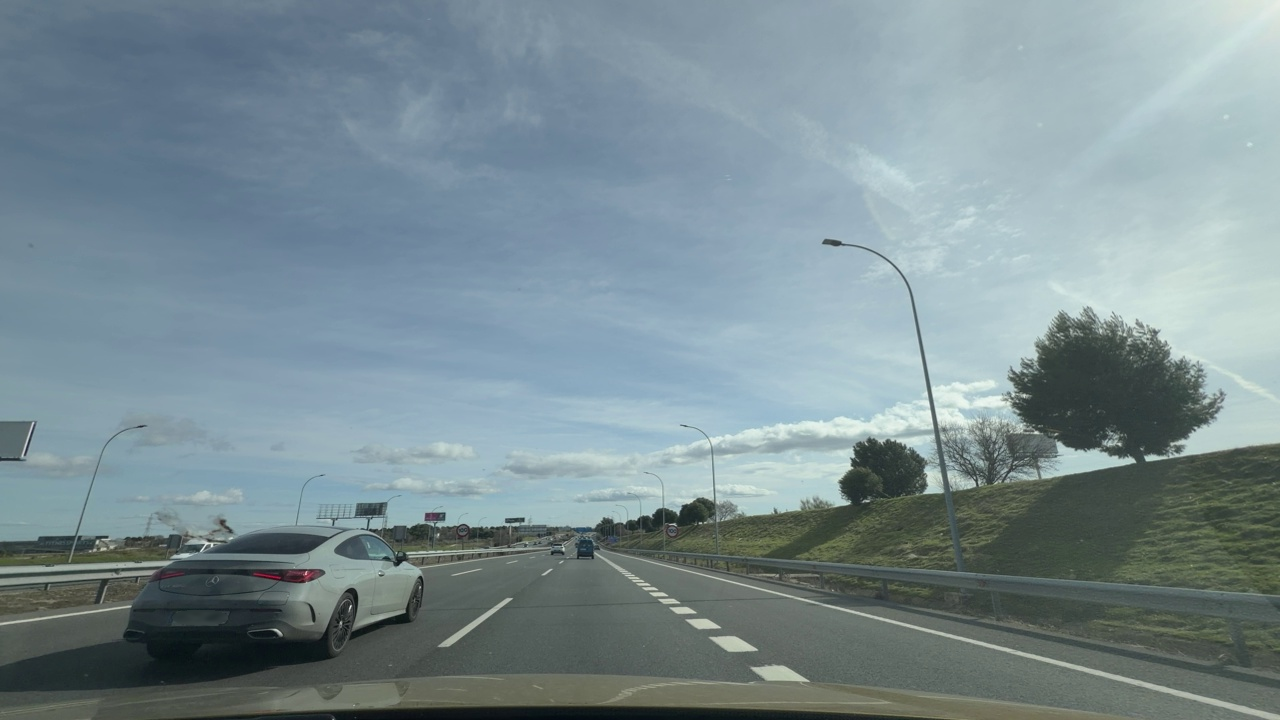
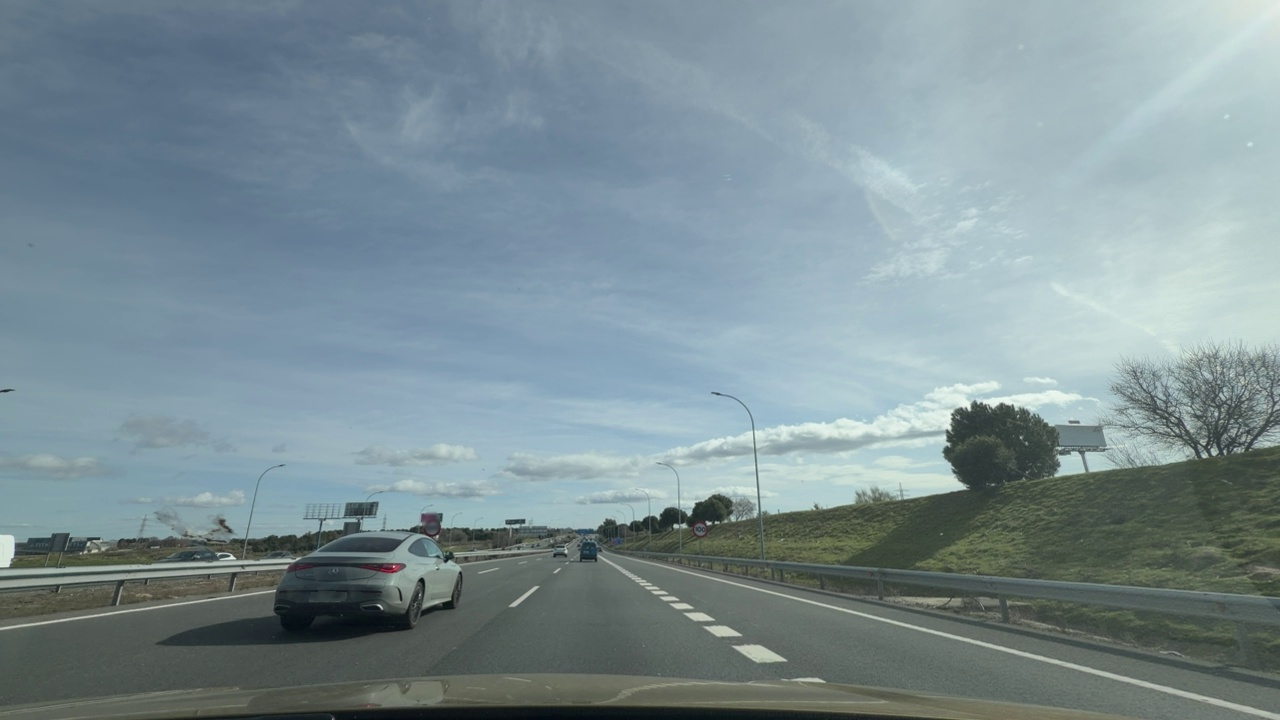
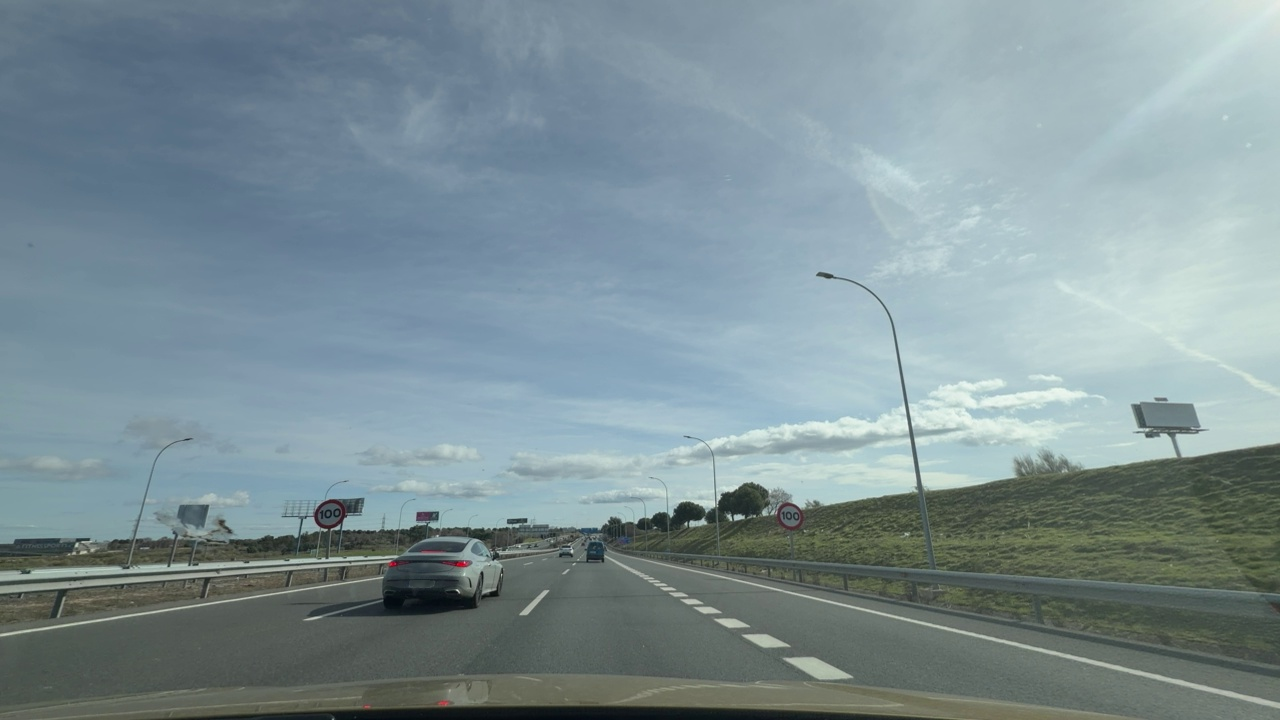
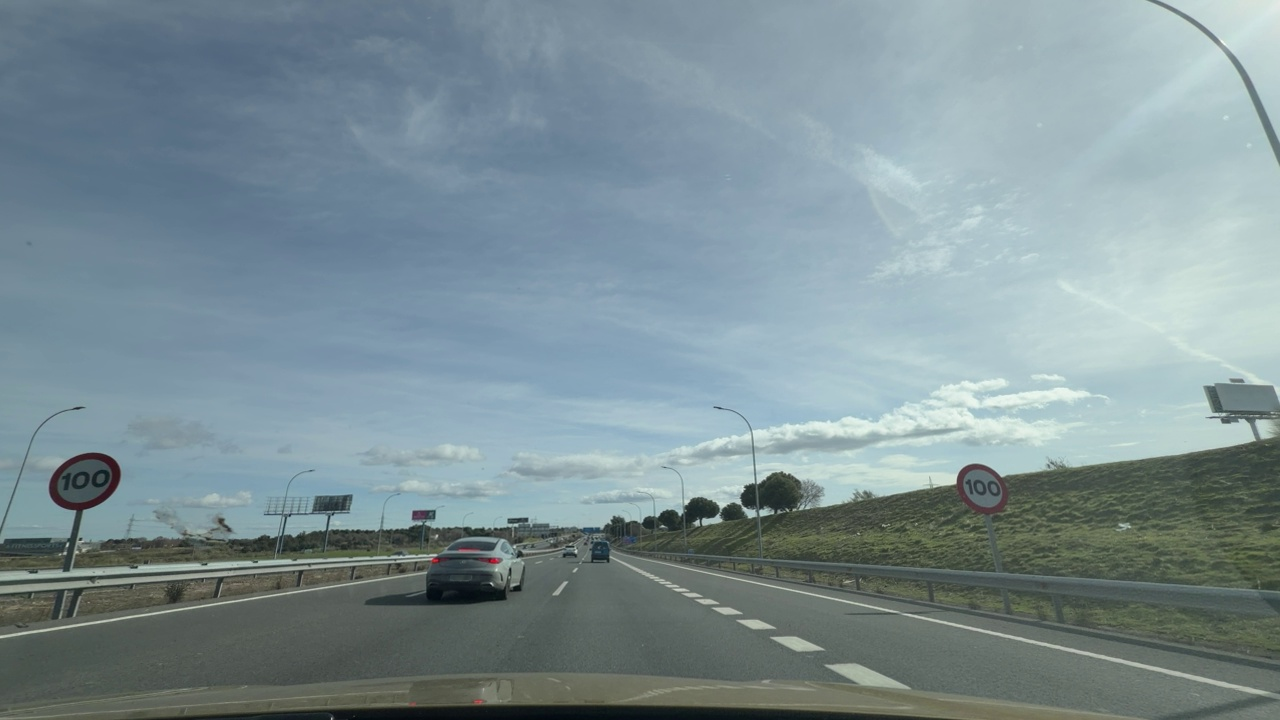
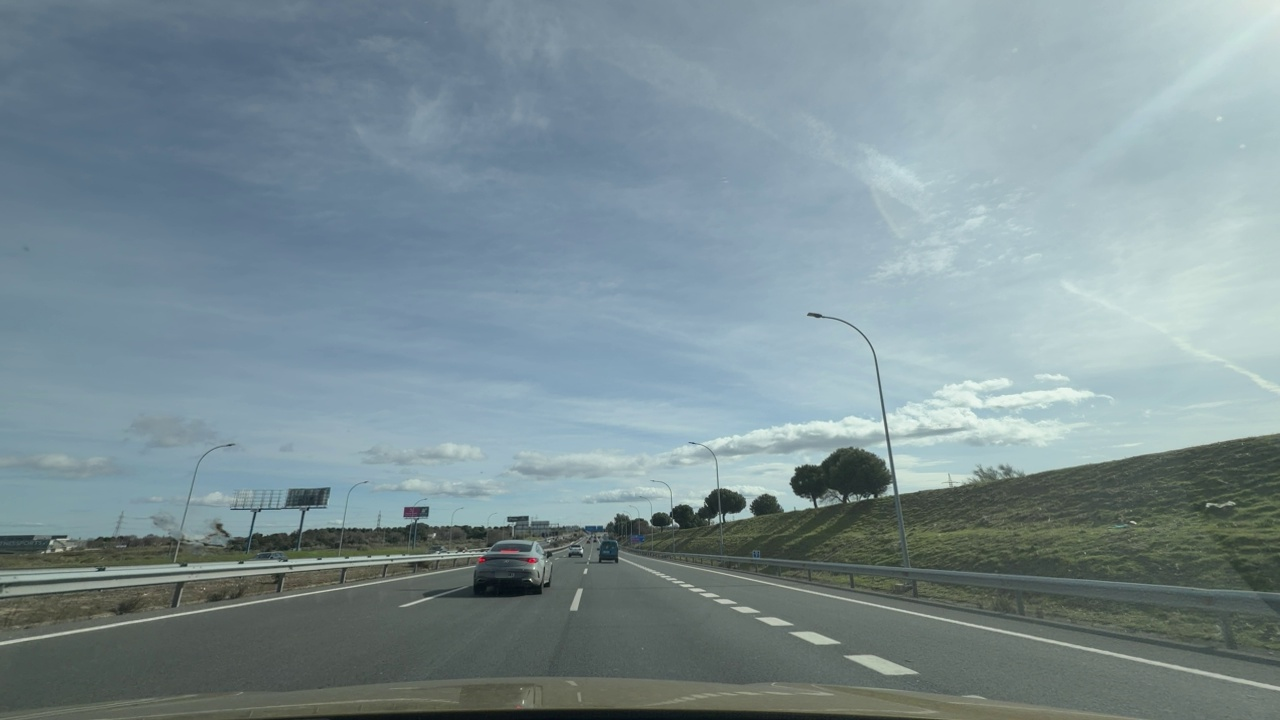
Situation: Speed limit adaptation
Question: Are multiple speed limit signs with different values visible?
Answer: No
Reasoning: Only one speed limit sign is visible in the images.

Situation: Speed limit adaptation
Question: Is there a speed limit sign regulating the ego lane?
Answer: Yes
Reasoning: The speed limit sign observed regulates the speed limit in the ego lane and in the adjacent lanes.

Situation: Speed limit adaptation
Question: What speed value is displayed on the visible speed limit sign?
Answer: 100
Reasoning: The visible speed limit sign displays 100 km/h.

Situation: Speed limit adaptation
Question: Is the ego vehicle traveling on a highway?
Answer: Yes
Reasoning: The high speed limit, multiple wide lanes indicate a highway environment.

Situation: Speed limit adaptation
Question: Is the ego vehicle entering or exiting a highway?
Answer: No
Reasoning: The ego vehicle is currently switching lanes with the intention of staying in the highway.

Situation: Speed limit adaptation
Question: Are speed bumps, crosswalks, or construction-related obstacles present in the ego lane?
Answer: No
Reasoning: No obstacles such as speed bumps or crosswalks can be seen since this is a highway.